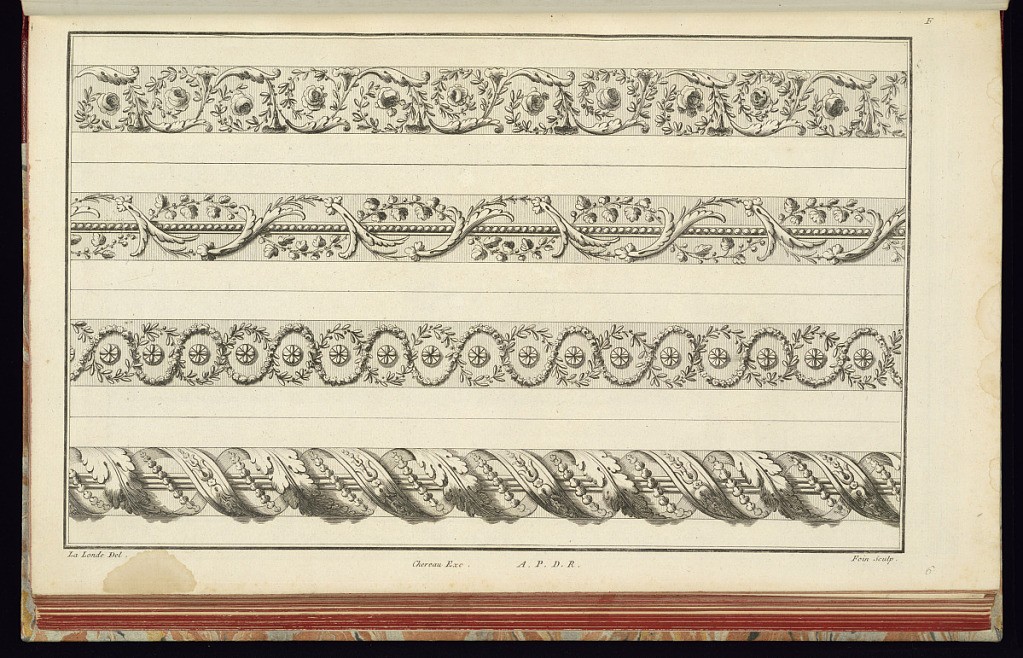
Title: Four Border Designs
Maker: Richard de Lalonde, French, active 1780–96
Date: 1785-1788
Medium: Etching on off-white laid paper
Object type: Print
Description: Four designs for borders, stacked vertically on the plate. From top to bottom, the borders are in the forms of: scrolling acanthus leaves and branches of leaves and flowers; a bead course in the center of the band surrounded by scrolling vines and acanthus leaves; a guilloche of flowers and leaves with rosettes in their center; a ribbon twist around a dowel, with the ribbon comprised of scanthus leaves, small leaves, and a band of carved leaf detail. The plate is signed and numbered.